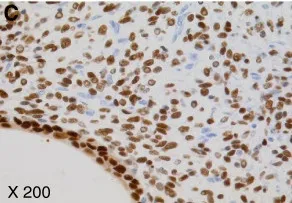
Tumor Pathology. At autopsy, the expression levels of estrogen.
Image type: pathology (immunostaining)